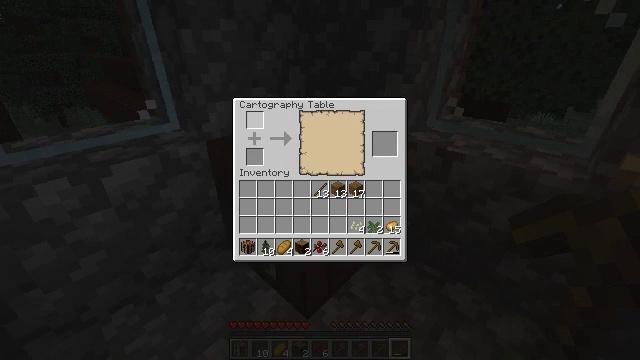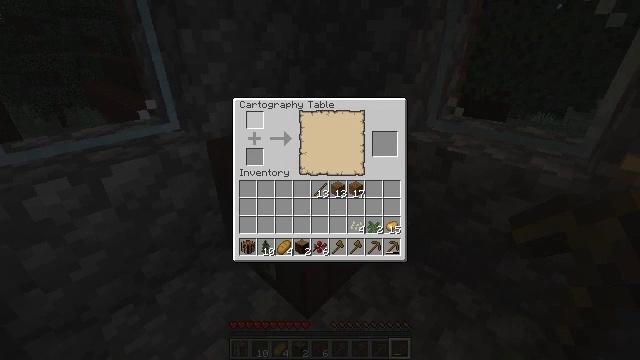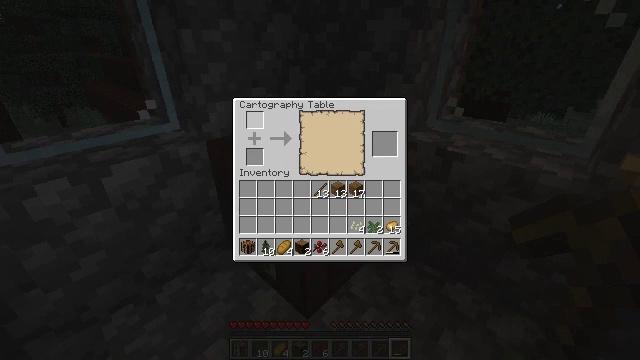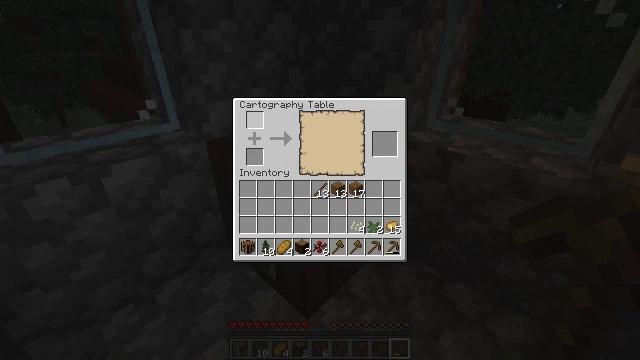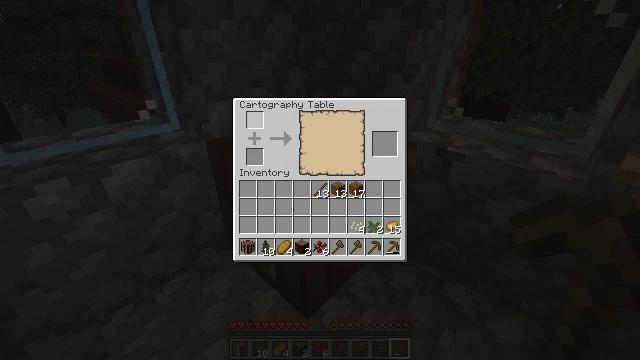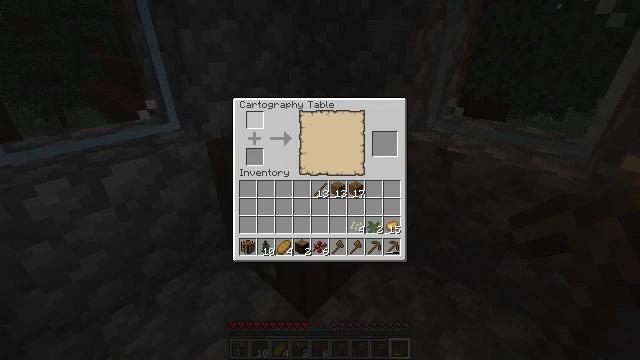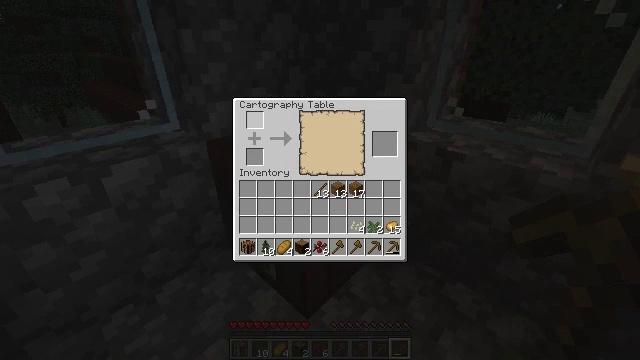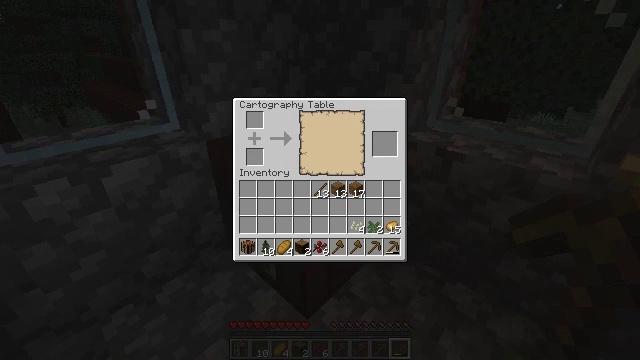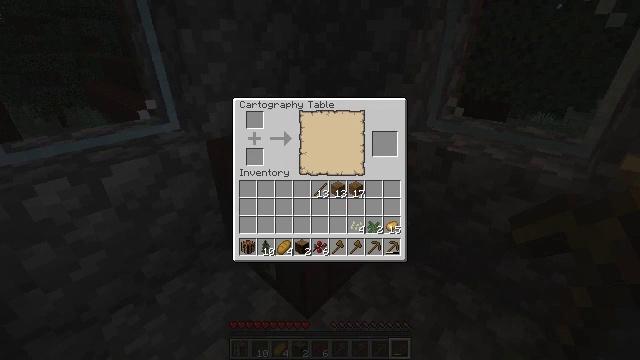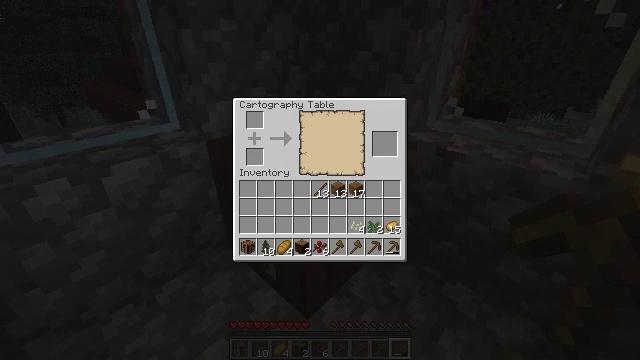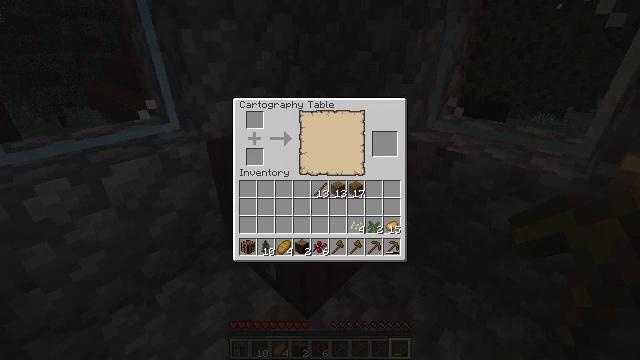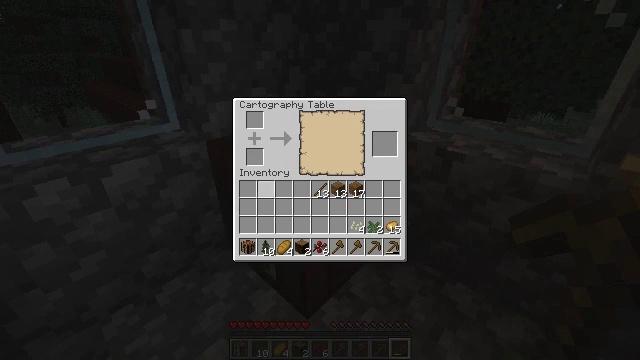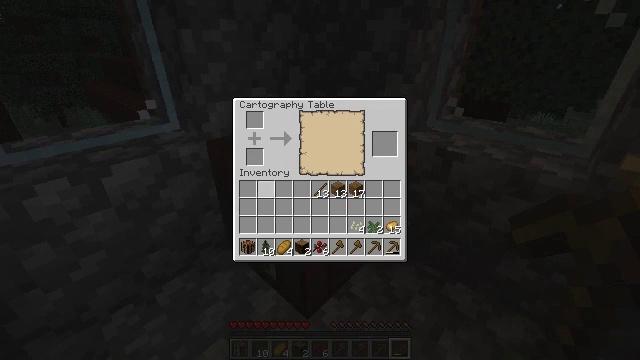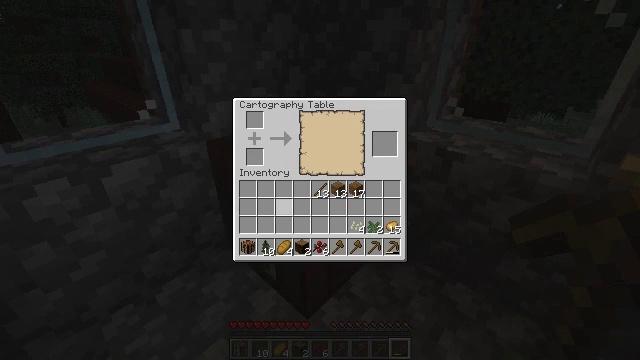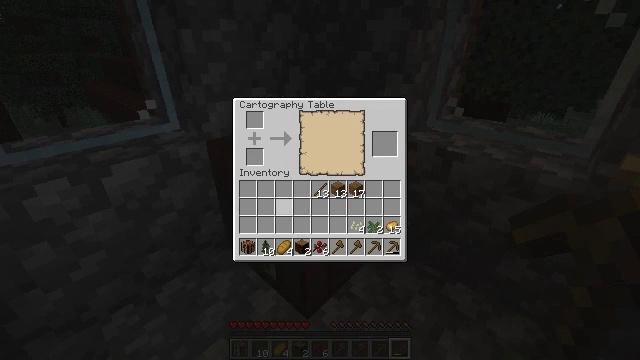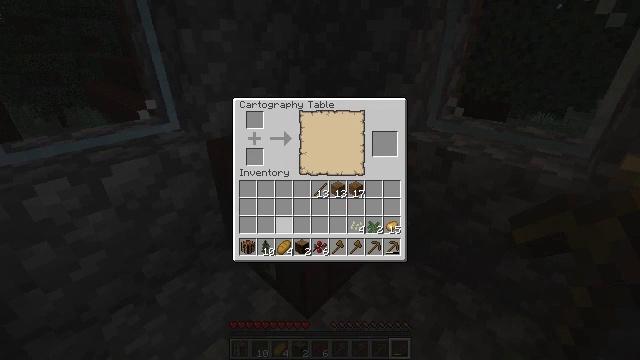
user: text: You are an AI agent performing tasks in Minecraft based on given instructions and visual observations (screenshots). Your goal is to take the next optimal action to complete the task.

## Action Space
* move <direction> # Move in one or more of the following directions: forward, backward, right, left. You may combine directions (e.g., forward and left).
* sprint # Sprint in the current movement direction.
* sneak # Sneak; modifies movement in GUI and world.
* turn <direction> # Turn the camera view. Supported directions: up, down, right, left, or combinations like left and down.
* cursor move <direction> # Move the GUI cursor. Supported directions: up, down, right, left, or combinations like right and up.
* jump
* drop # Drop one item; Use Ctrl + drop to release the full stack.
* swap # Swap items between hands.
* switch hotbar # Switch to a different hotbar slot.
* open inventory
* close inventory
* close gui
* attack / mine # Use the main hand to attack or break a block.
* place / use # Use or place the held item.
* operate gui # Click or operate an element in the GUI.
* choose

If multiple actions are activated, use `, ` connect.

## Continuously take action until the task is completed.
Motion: motion action
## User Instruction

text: Destroy the spruce leaves to get sticks and saplings.
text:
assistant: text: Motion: operate gui
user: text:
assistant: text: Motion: operate gui
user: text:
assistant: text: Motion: operate gui
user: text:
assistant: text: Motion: operate gui
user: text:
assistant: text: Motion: operate gui
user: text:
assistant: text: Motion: no_op
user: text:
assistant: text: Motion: no_op
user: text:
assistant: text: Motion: cursor move down
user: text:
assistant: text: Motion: cursor move down
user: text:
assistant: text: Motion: cursor move down
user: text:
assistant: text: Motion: cursor move down
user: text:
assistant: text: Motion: no_op
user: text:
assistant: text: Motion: cursor move right and down
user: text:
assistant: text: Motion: cursor move down
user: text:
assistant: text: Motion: no_op
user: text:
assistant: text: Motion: no_op
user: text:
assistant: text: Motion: no_op
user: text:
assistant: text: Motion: no_op
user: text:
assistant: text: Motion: cursor move right and up
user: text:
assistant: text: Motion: cursor move right
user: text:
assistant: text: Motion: cursor move right and down
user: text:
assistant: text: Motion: cursor move right
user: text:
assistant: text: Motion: cursor move right
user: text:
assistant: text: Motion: cursor move up
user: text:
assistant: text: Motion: cursor move left and up
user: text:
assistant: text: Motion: no_op
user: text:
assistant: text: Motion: no_op
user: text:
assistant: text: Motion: no_op
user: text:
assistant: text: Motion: no_op
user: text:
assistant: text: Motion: no_op